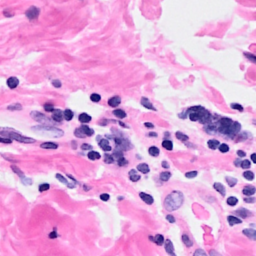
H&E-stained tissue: Breast